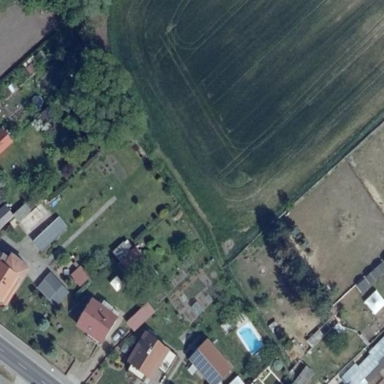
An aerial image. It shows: Garden that is leisure land.